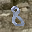
Label: 8